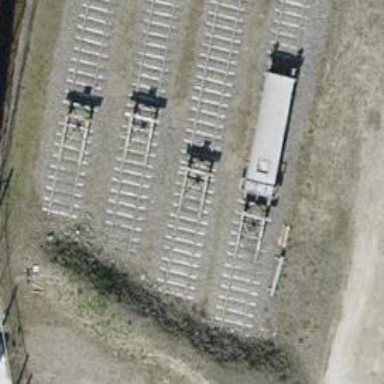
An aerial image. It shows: Railway buffer stop.